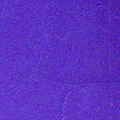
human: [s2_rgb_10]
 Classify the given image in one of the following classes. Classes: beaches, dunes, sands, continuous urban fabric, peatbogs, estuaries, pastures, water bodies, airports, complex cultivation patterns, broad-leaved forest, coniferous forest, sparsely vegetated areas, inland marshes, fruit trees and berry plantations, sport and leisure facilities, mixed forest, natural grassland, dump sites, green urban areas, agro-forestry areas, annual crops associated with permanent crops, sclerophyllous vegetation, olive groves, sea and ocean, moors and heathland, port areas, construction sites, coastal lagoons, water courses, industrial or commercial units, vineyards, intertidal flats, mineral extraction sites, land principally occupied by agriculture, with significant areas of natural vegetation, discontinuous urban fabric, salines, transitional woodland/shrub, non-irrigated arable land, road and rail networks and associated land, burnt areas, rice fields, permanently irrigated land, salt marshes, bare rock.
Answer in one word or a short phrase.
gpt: water bodies